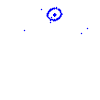
Particle: kaon